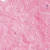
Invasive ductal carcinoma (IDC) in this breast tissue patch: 0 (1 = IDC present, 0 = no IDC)